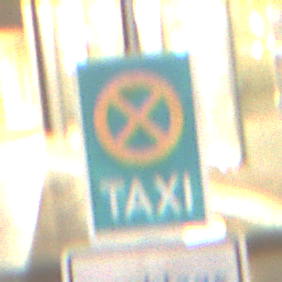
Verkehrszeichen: Taxenstand
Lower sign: ZeitangabenMitBeschraenkungAufWochentage1
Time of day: SunriseSunset
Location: Outdoor (Urban)
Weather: PartlyCloudy
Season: NotSpecified
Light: Artificial